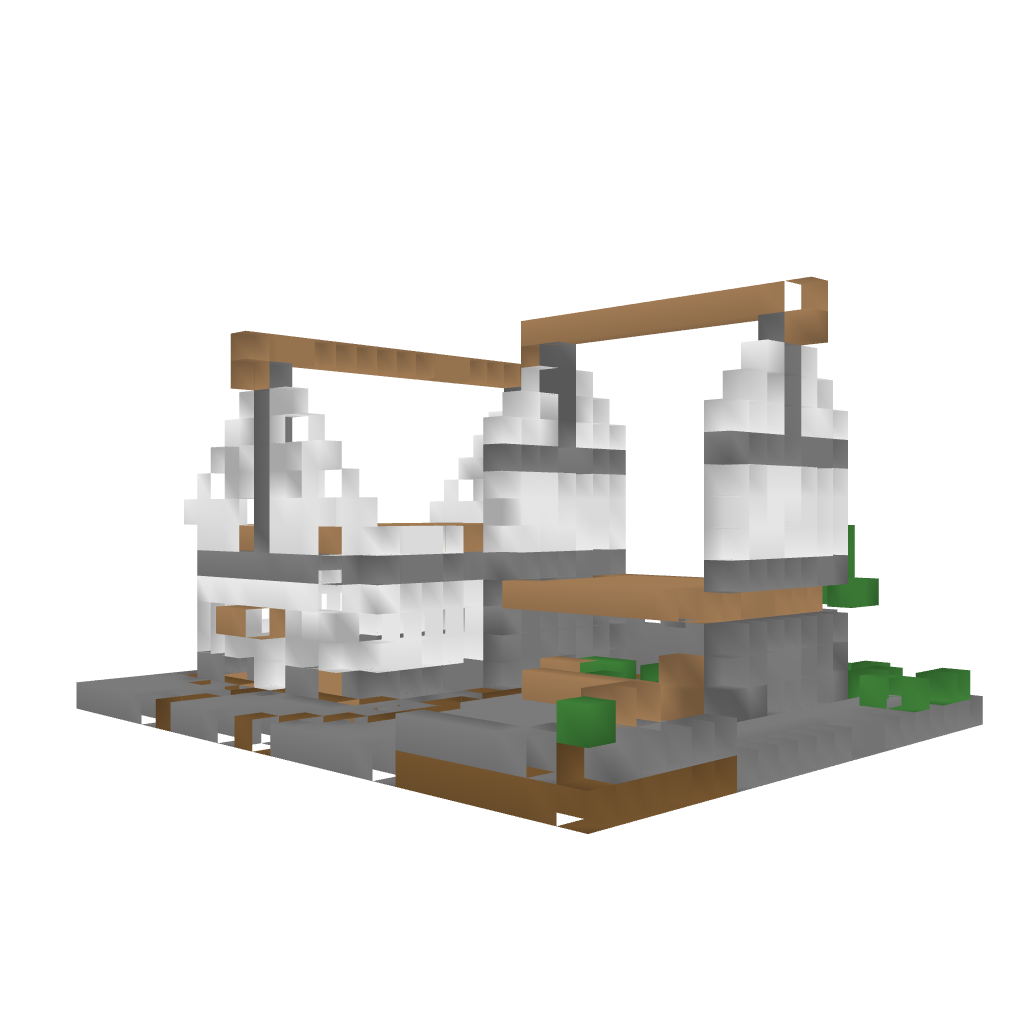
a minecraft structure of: Tudor Style House with Hayloft and Stables bad low quality